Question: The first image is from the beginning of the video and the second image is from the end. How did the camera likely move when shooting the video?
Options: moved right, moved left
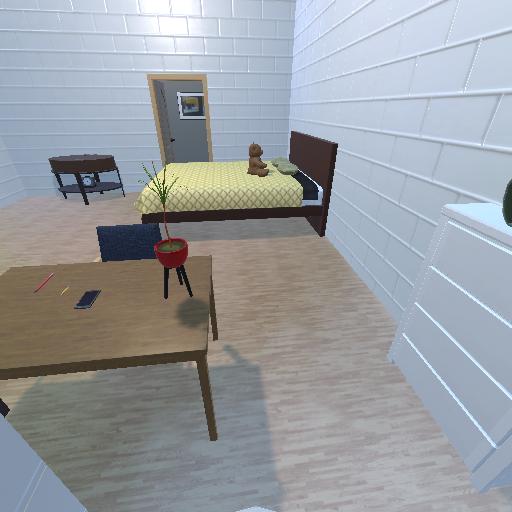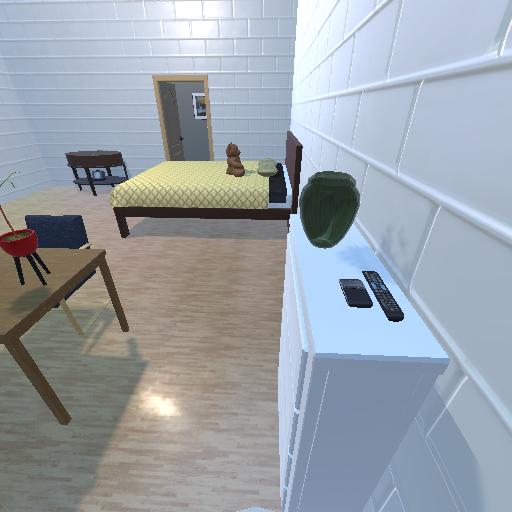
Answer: moved right